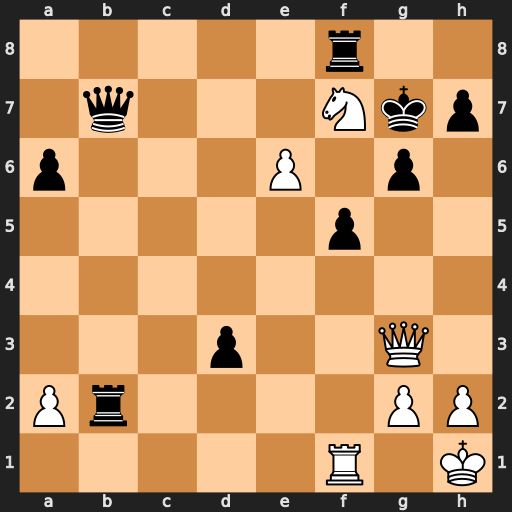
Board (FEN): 5r2/1q3Nkp/p3P1p1/5p2/8/3p2Q1/Pr4PP/5R1K
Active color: w
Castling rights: -
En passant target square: -
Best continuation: Qe5+ Kg8 Nh6#